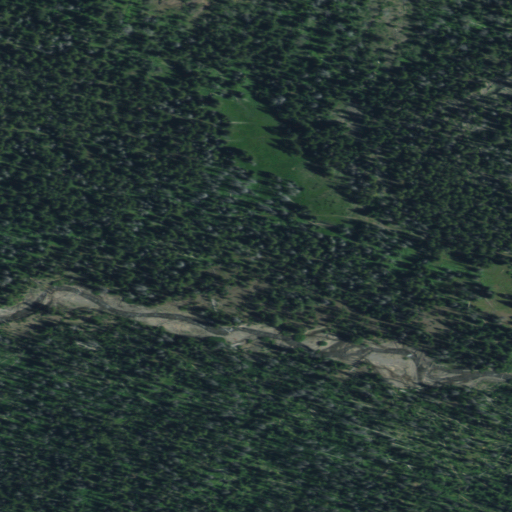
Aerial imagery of plain(s) in Wyoming named Spruce Meadow containing evergreen forest and shrub